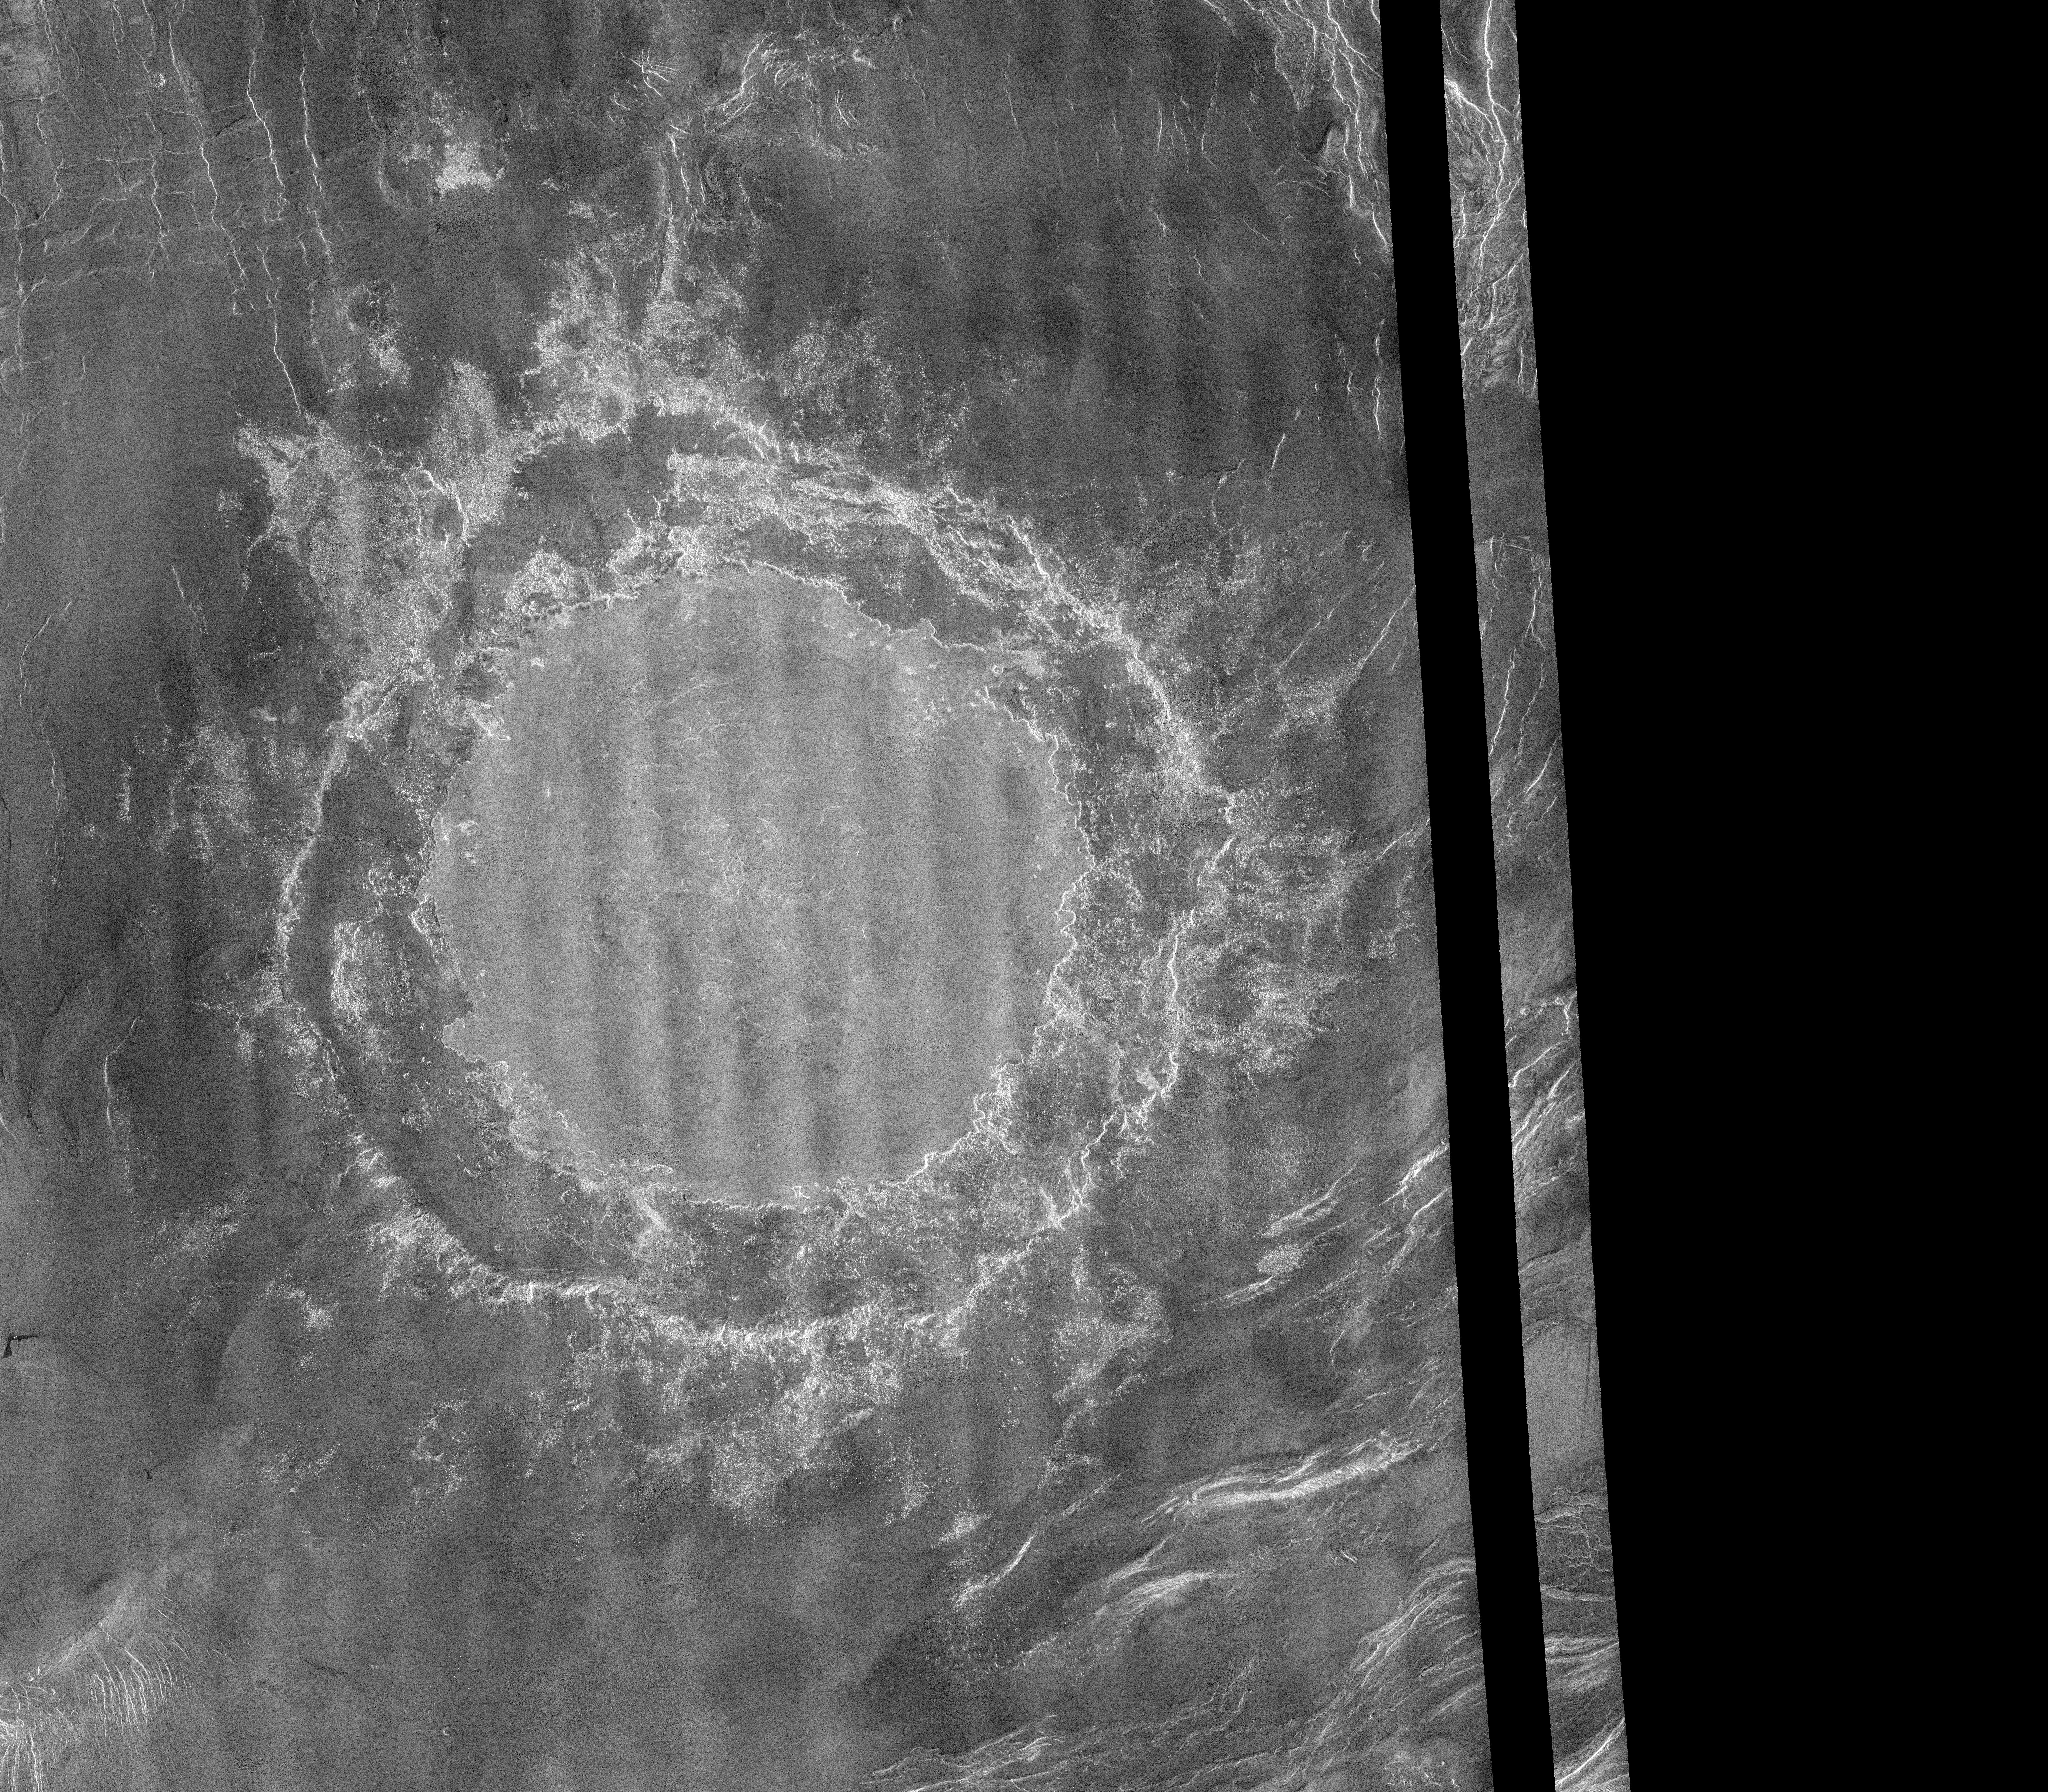
Venus - Mead Crater Venus, Magellan